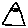
Label: triangle